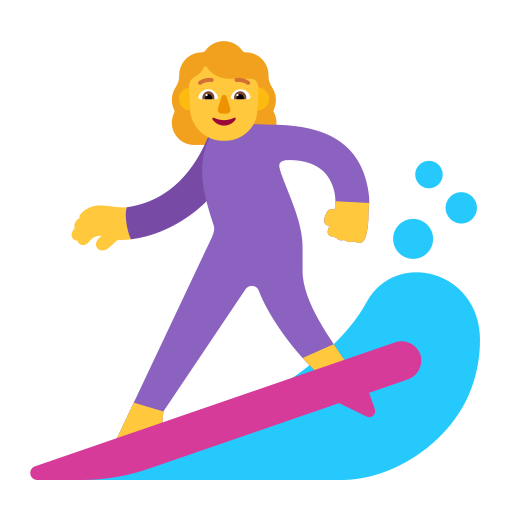
woman surfing flat default